Question: I want to draw/make a triangle graphic that will appear right after when I run the program but I can't figure out the right command. Here's the command I use to make a rectangle object.
'''
private void Form1_Paint(object sender, PaintEventArgs e)
{
e.Graphics.FillRectangle(Brushes.Aquamarine, _x, _y, 100, 100);
}
'''

So when I make the object, I'll make it move automatically.
I've searched for tutorials but couldn't find anything suitable. Please help.
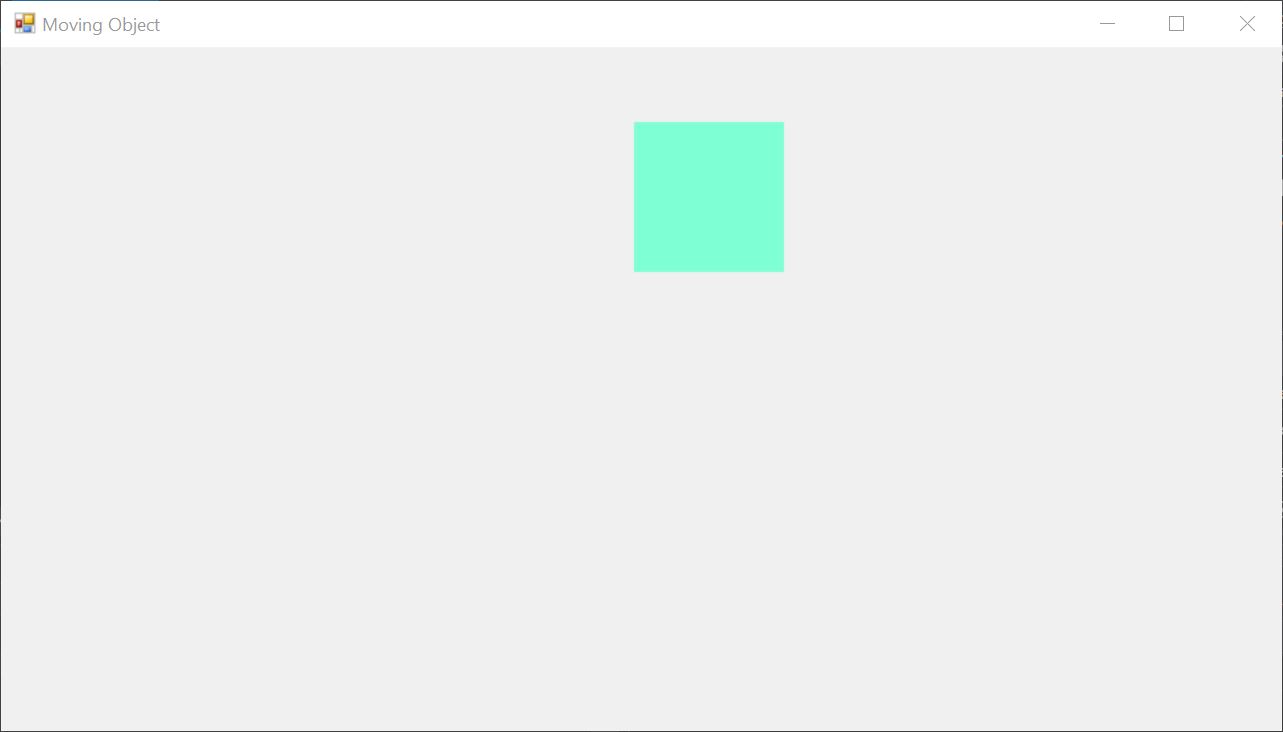
Answer: You can use 'FillPolygon' and specify 3 triangle points.
'''
e.Graphics.FillPolygon(Brushes.Aquamarine, new Point[] { new Point(150, 100), new Point(100, 200), new Point(200, 200) });
'''
Or you can create a 'FillTriangle' extension method
'''
public static class Extensions
{
public static void FillTriangle(this Graphics g, PaintEventArgs e, Point p, int size)
{
e.Graphics.FillPolygon(Brushes.Aquamarine, new Point[] { p, new Point(p.X - size, p.Y + (int)(size * Math.Sqrt(3))), new Point(p.X + size, p.Y + (int)(size * Math.Sqrt(3))) });
}
}
'''
And call like this
'''
e.Graphics.FillTriangle(e, new Point(150, 100), 500);
'''
For right triangle use this
'''
e.Graphics.FillPolygon(Brushes.Aquamarine, new Point[] { p, new Point(p.X, p.Y + size * 2), new Point(p.X + size, p.Y + size * 2) });
'''
For obtuse this
'''
e.Graphics.FillPolygon(Brushes.Aquamarine, new Point[] { p, new Point(p.X - size, p.Y + height), new Point(p.X + size, p.Y + height) });
'''
This code will output this
'''
e.Graphics.FillRightTriangle(e, new Point(50, 20), 100);
e.Graphics.FillTriangle(e, new Point(400, 20), 70);
e.Graphics.FillObtuseTriangle(e, new Point(230, 200), 50, 130);
'''
<URL>